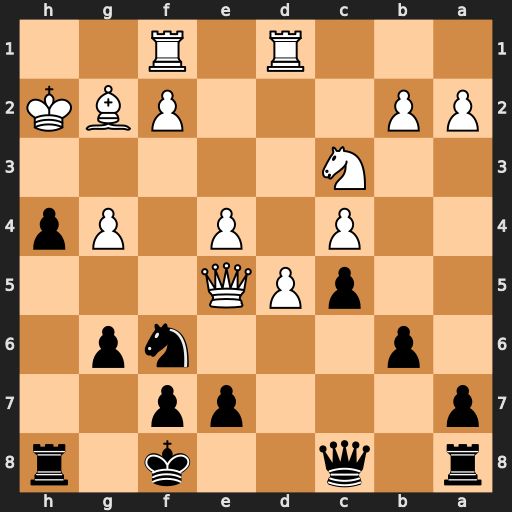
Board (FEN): r1q2k1r/p3pp2/1p3np1/2pPQ3/2P1P1Pp/2N5/PP3PBK/3R1R2
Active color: b
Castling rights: -
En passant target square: -
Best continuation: Nxg4+ Kh1 Nxe5